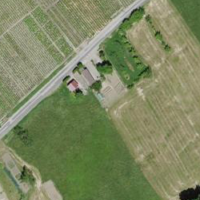
EUNIS habitat code: 40
Species observed at this site:
Convallaria majalis
Tanacetum parthenium